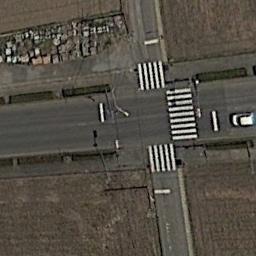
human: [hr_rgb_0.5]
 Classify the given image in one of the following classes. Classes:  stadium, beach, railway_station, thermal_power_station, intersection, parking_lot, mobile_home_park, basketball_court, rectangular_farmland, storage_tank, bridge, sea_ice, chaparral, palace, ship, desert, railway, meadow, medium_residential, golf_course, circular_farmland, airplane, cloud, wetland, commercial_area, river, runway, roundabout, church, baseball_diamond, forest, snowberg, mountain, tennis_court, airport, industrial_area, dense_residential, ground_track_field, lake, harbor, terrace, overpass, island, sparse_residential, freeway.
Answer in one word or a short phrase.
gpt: intersection